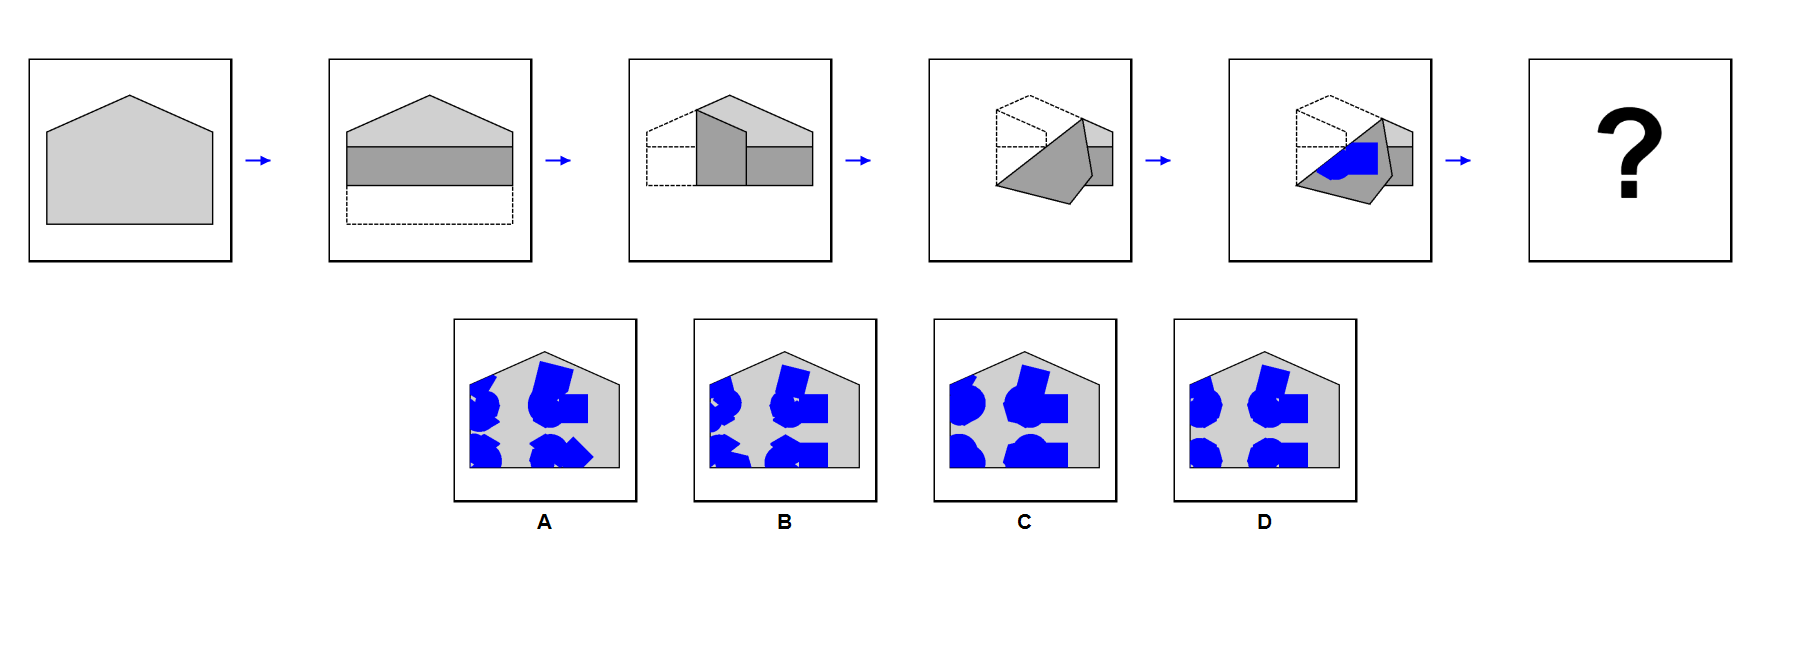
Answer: D